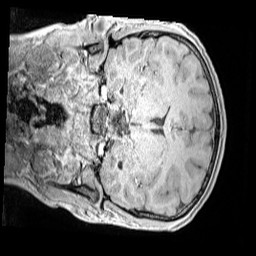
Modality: MP2RAGE
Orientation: coronal
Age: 11
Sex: male
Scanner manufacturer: siemens
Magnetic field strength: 3 T
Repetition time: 4 s
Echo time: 0.00299 s